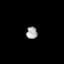
Tissue: lung
Cell type: Endothelial cells
Senescence score: 0.5569
Nuclear area (px): 133
Mean DAPI intensity: 163.09